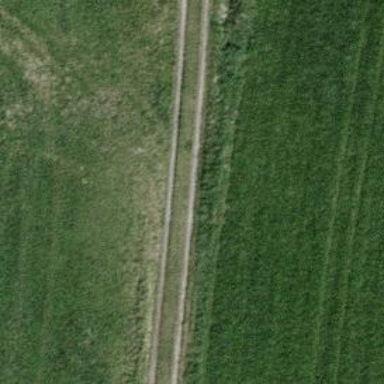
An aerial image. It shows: Track with fine gravel surface. The track is of grade4 tracktype.